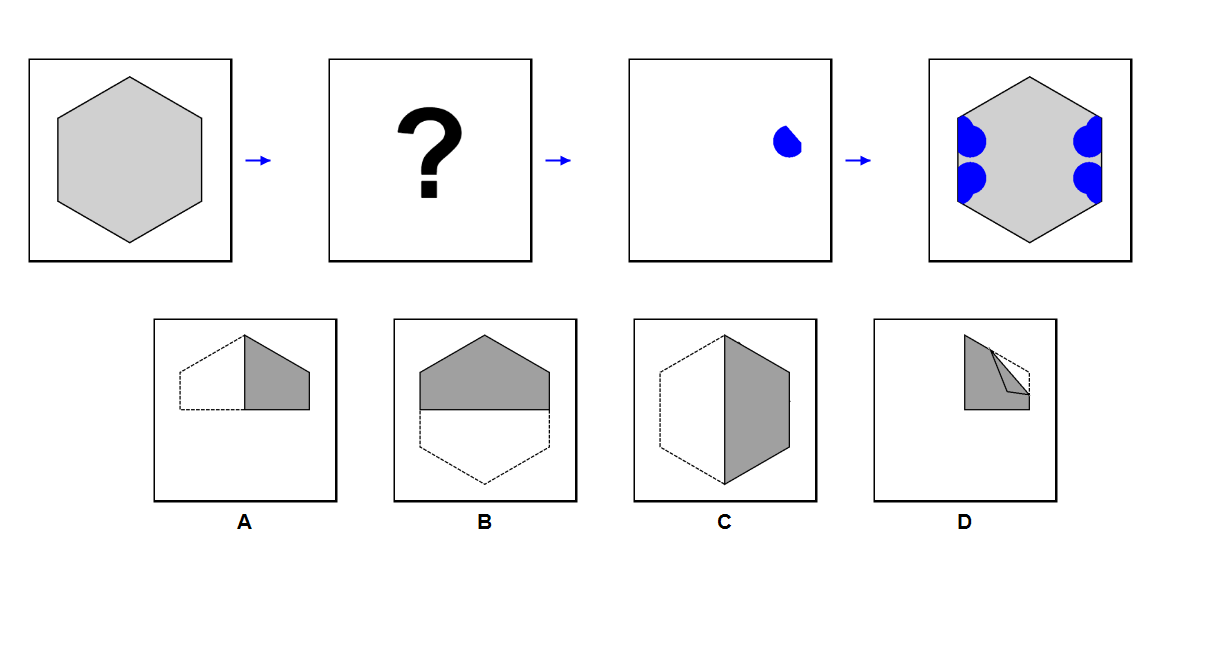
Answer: C